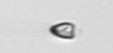
Label: Pyramimonas